Field crop: tomato
Growth stage: 1
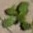
Species: portulaca